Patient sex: M
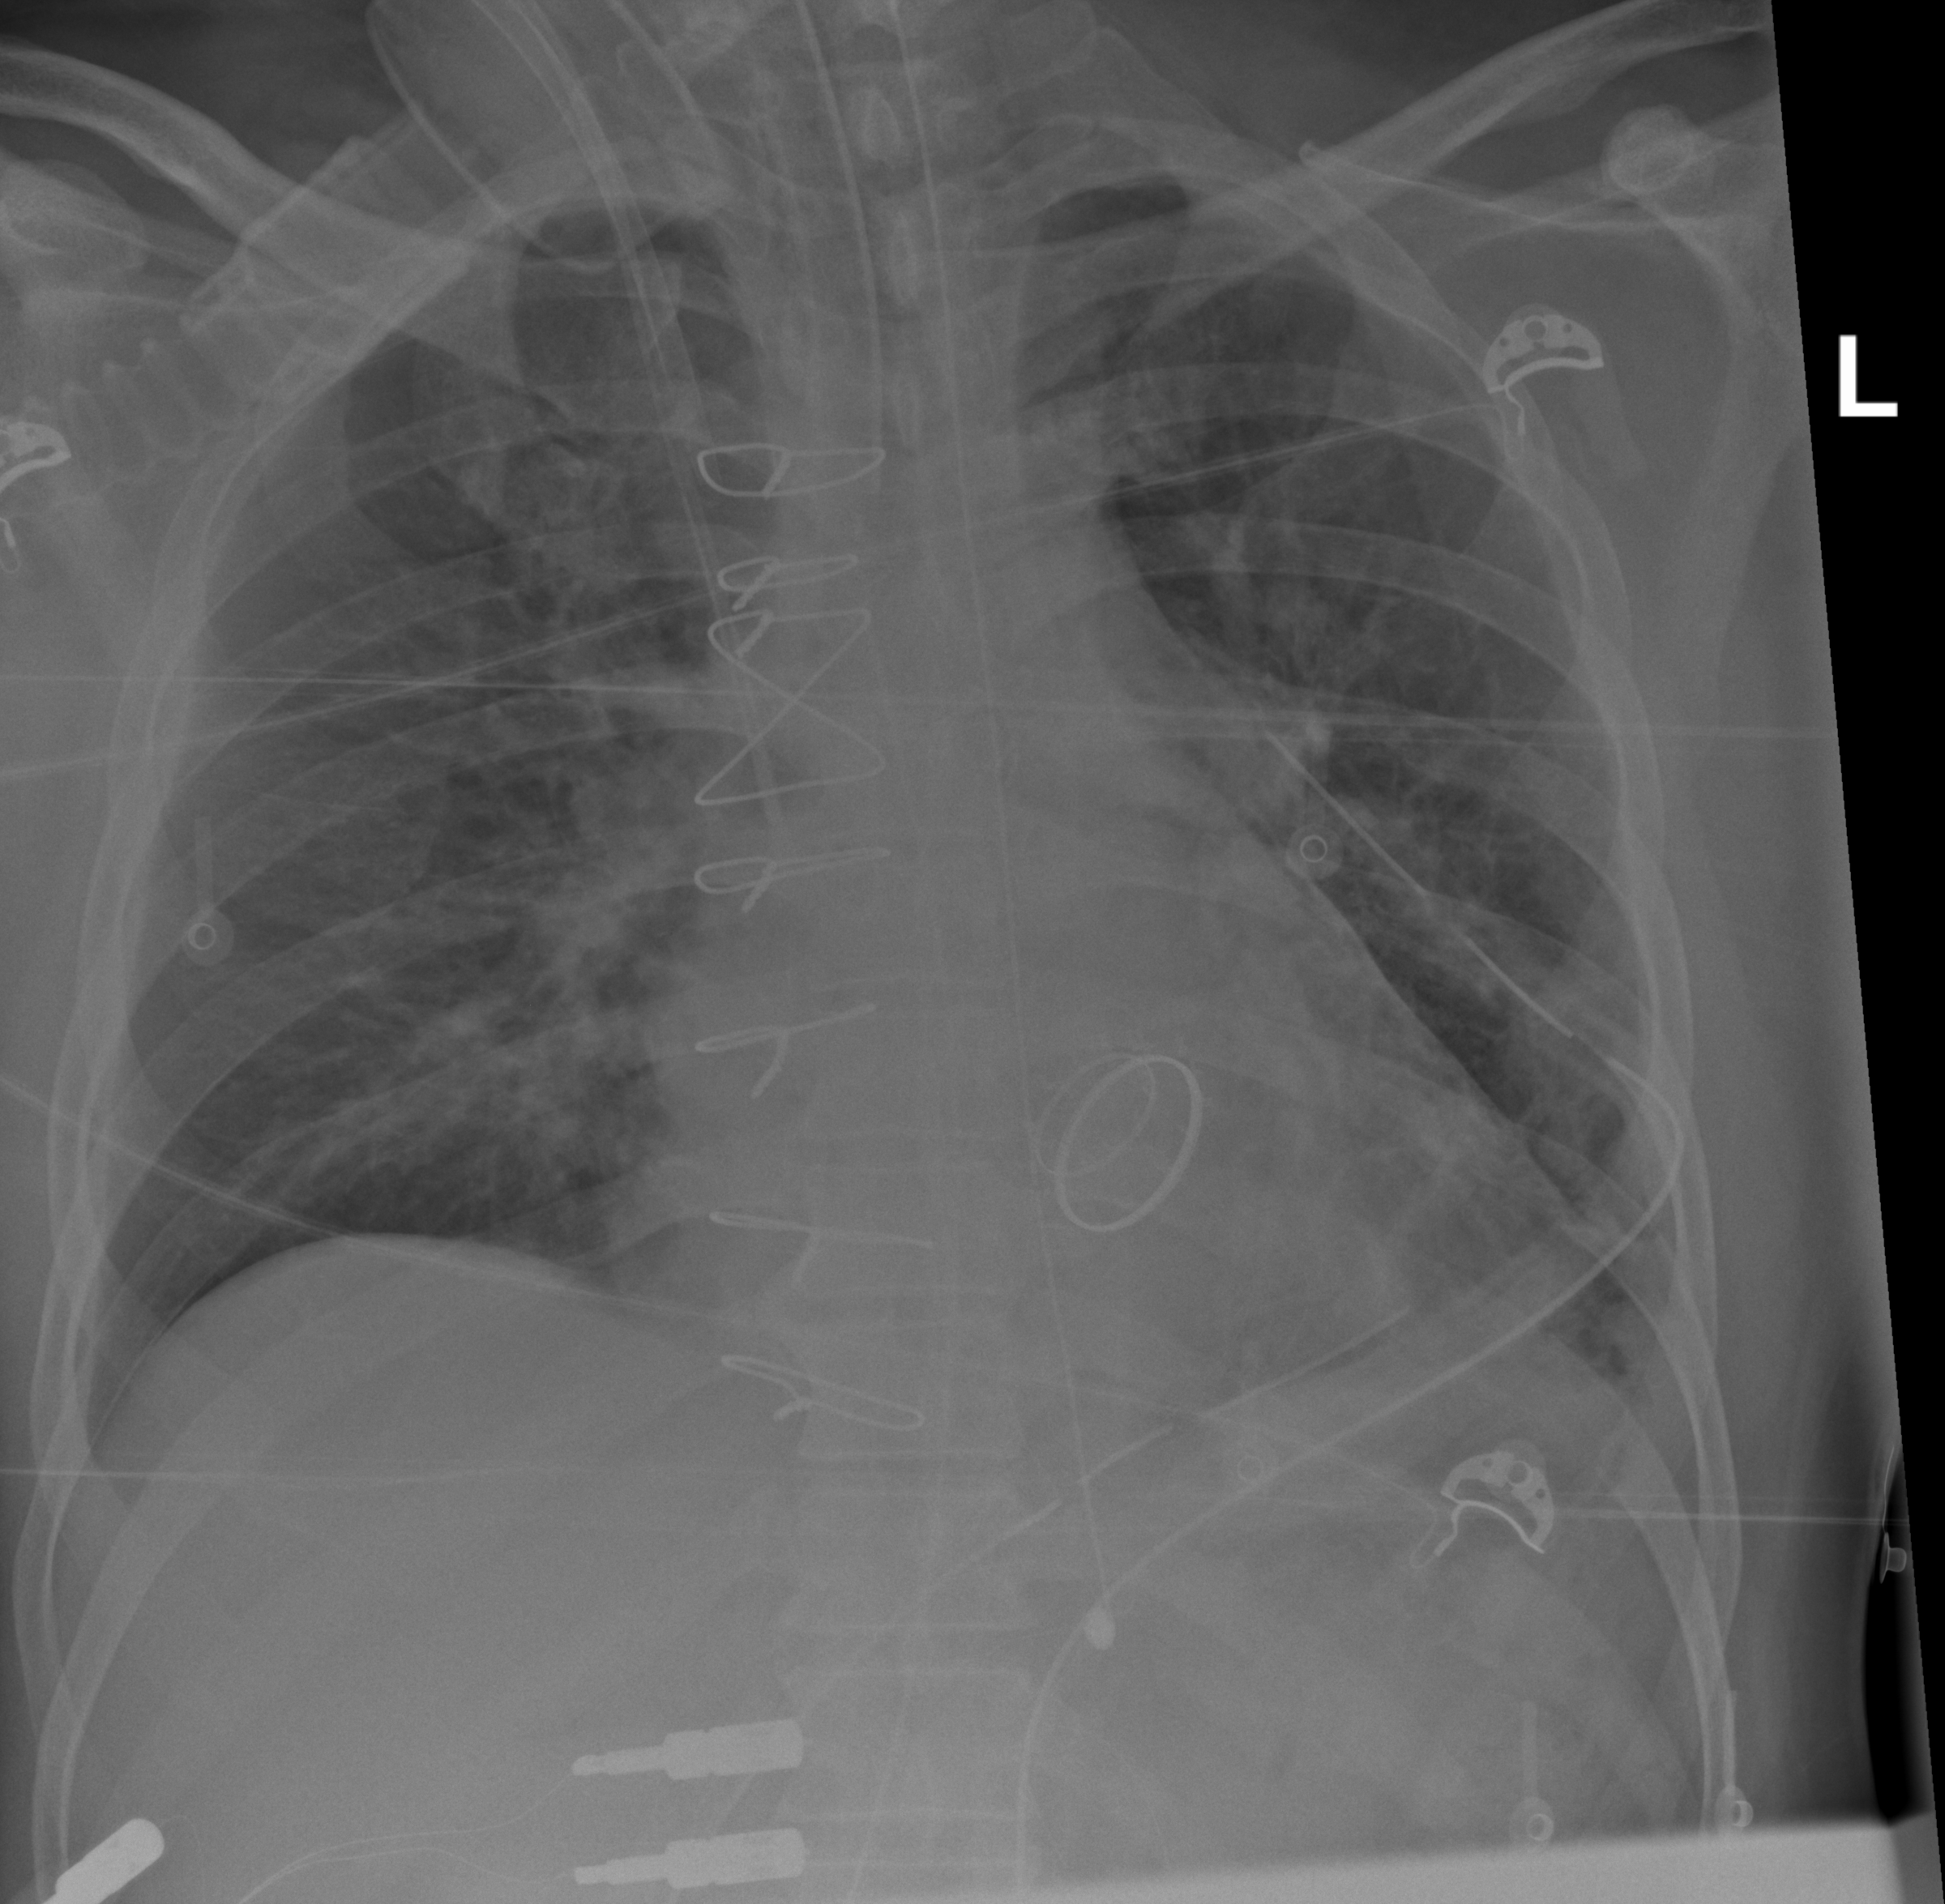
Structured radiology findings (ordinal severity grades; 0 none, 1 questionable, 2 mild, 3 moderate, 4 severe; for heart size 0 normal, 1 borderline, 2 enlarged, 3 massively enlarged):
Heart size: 2
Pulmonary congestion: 2
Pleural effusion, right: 0
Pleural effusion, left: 2
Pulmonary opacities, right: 0
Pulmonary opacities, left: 0
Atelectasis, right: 0
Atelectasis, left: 2